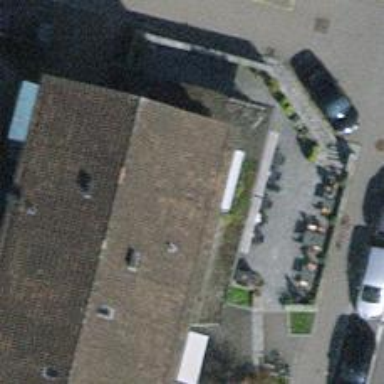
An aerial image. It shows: Restaurant.